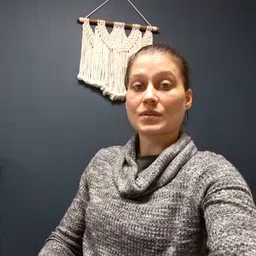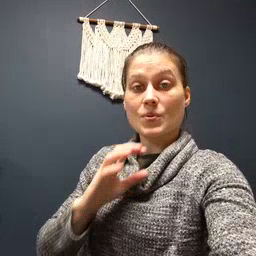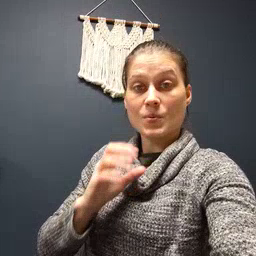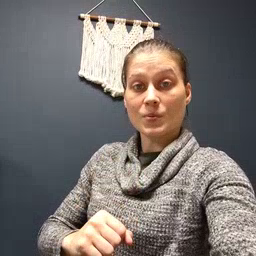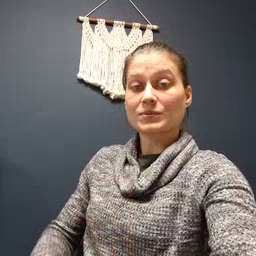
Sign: old